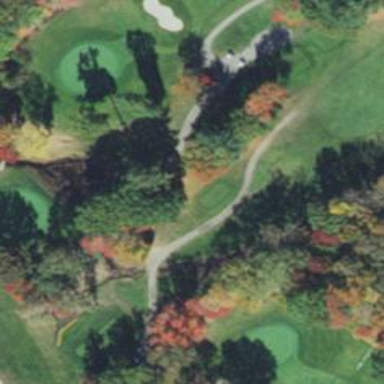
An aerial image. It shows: Well-maintained path in golf course.